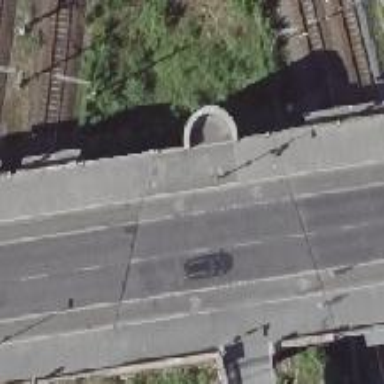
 with lane markings and separate sidewalks. There is bridge with exclusive cycle lanes on both sides. No stopping is allowed for parking on both sides of the road."